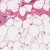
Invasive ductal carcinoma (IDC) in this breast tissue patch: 0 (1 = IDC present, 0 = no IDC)